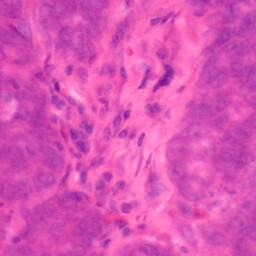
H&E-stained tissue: Colon